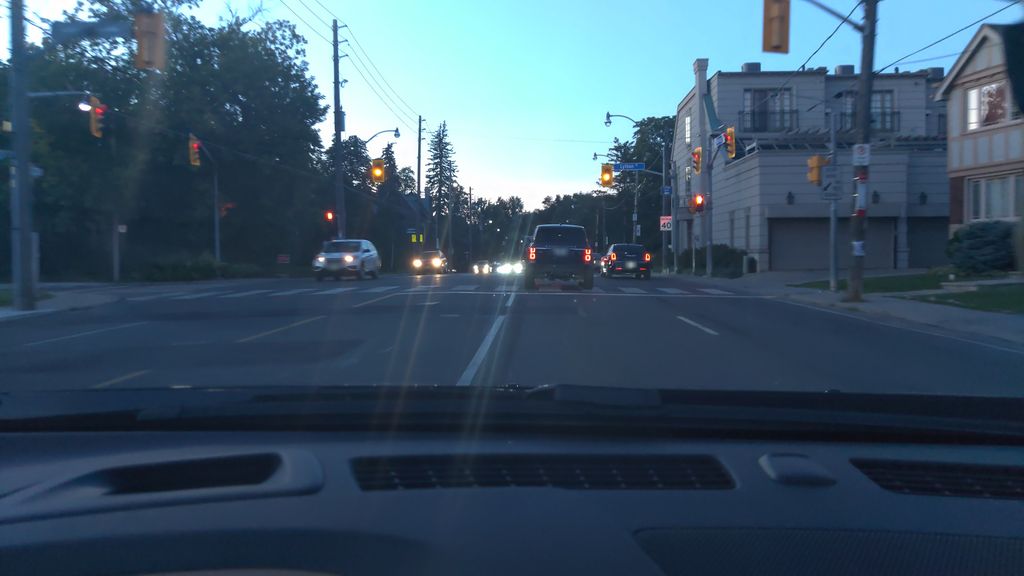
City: toronto